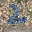
Label: 2